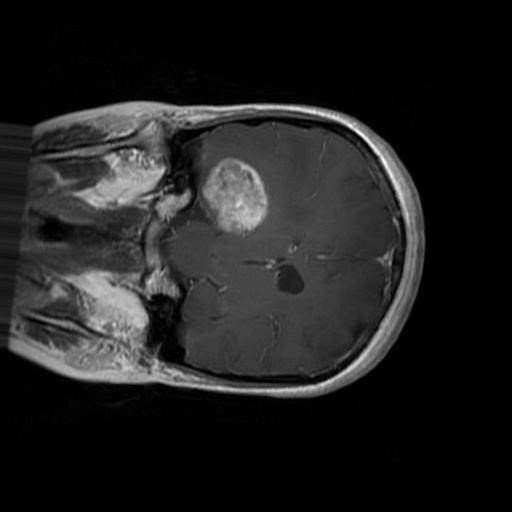
Label: brain_glioma